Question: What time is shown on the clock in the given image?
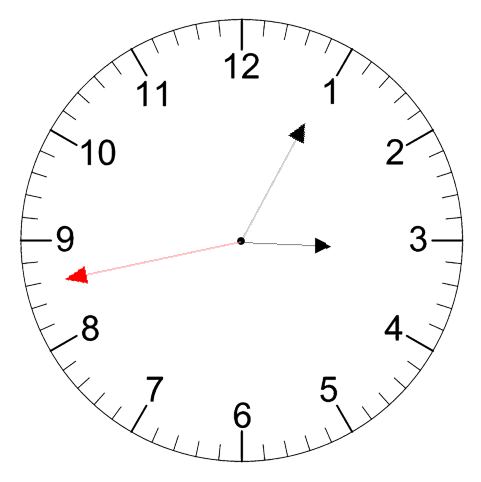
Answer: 03:04:43